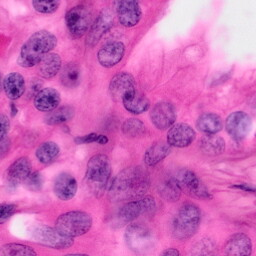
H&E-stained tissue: Pancreatic